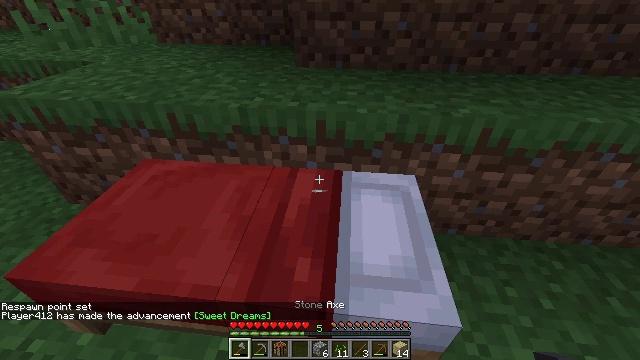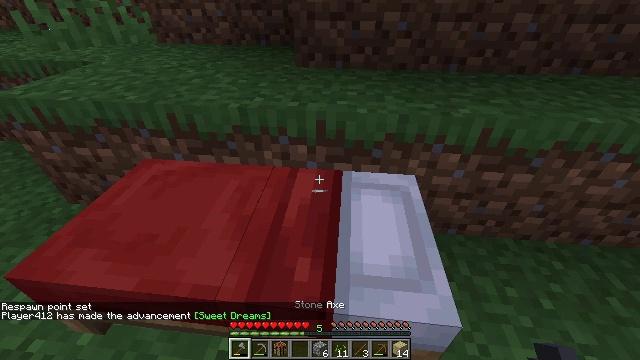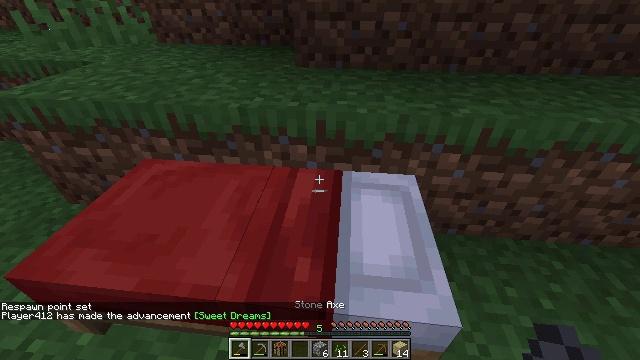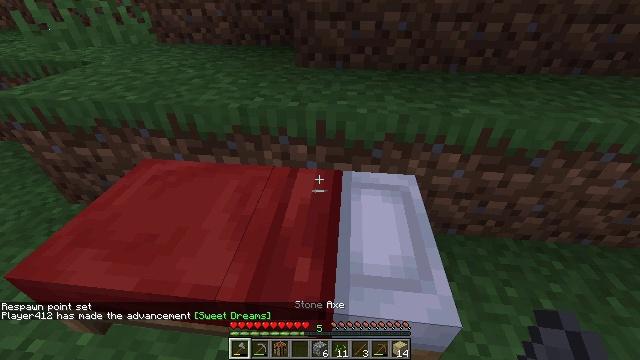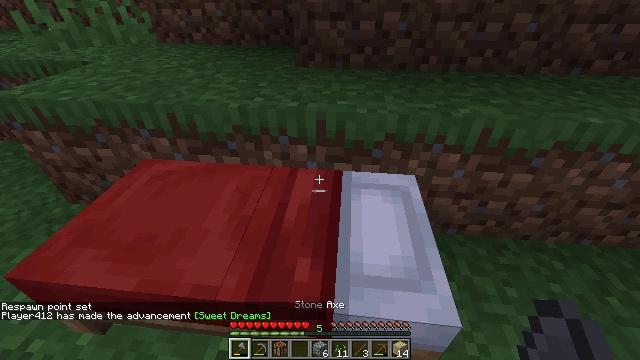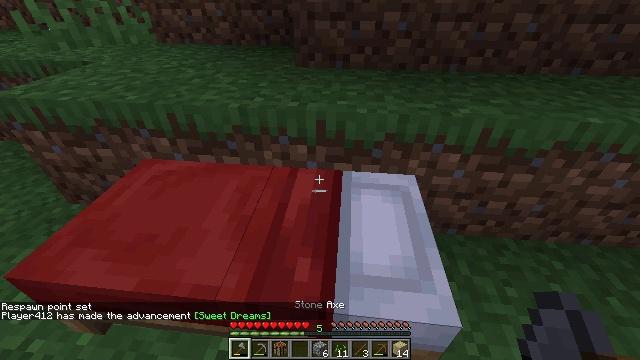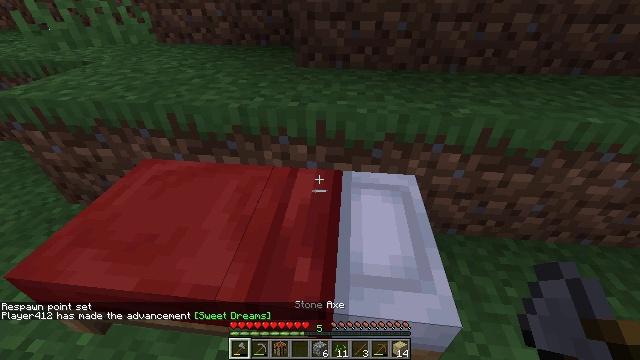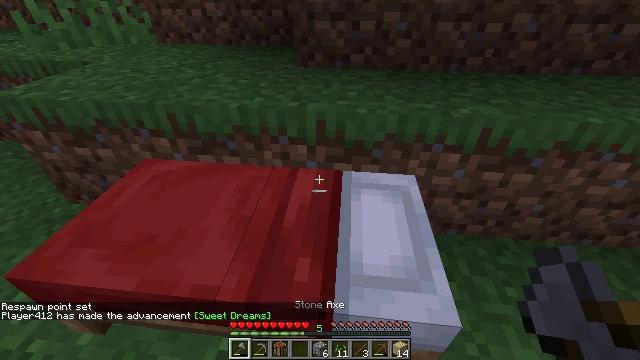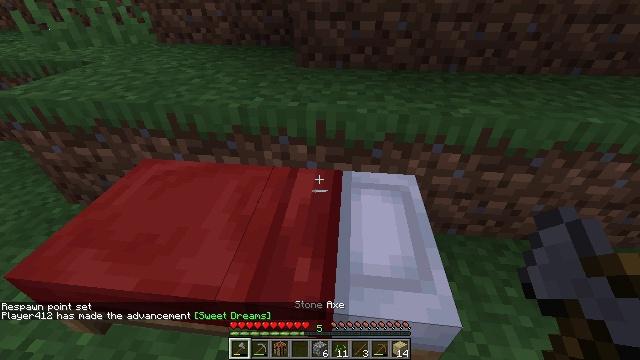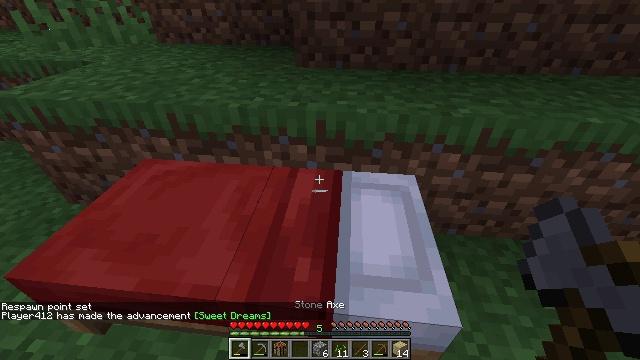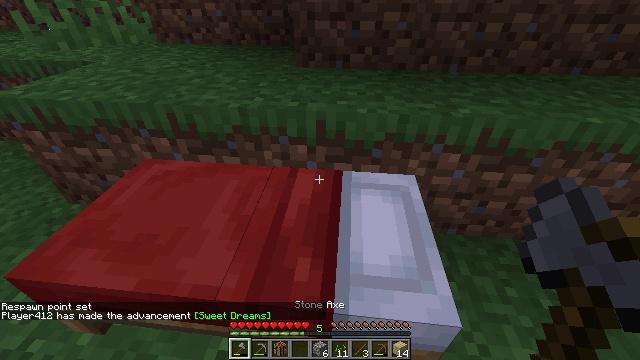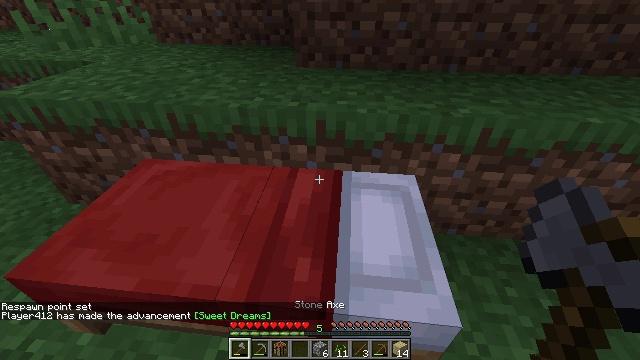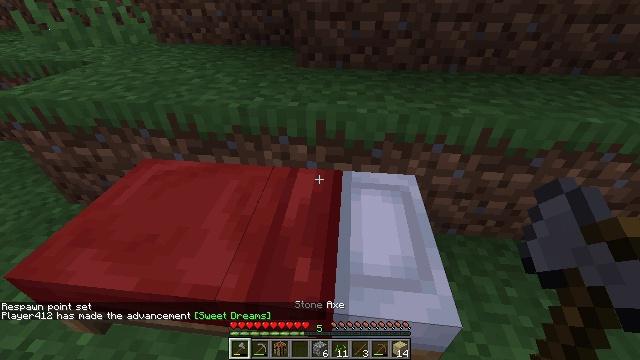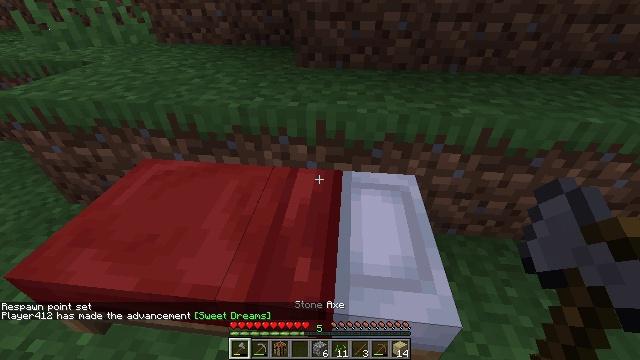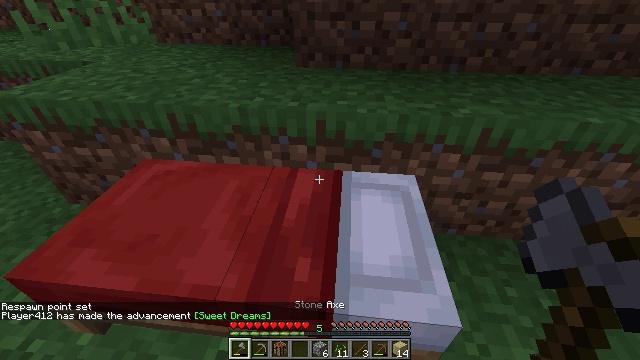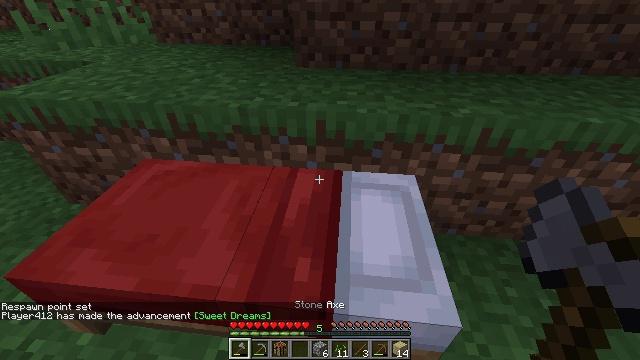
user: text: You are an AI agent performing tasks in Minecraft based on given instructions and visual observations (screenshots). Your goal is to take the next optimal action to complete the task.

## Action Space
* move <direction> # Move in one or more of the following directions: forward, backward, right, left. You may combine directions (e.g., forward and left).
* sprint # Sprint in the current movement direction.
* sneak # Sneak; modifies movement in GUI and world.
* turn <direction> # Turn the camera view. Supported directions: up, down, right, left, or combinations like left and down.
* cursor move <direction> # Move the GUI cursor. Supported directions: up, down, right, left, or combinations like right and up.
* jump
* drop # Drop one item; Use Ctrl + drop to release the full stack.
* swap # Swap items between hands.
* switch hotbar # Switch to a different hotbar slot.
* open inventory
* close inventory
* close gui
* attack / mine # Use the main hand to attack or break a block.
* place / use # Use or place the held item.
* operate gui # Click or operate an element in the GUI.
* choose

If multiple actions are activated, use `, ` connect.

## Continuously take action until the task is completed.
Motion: motion action
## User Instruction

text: Collect the red bed into your inventory.
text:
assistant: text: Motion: no_op
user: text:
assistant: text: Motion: no_op
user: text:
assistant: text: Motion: no_op
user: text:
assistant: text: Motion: no_op
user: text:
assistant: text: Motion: no_op
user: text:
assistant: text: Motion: no_op
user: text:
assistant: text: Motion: no_op
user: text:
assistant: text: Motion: no_op
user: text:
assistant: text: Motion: no_op
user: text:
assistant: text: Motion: no_op
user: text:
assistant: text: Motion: no_op
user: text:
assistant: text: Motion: no_op
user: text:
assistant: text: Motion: no_op
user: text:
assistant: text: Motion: no_op
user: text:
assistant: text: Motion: no_op
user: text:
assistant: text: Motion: turn right
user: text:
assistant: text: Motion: no_op
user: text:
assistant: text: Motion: no_op
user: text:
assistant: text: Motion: no_op
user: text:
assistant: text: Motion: no_op
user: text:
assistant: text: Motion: turn down
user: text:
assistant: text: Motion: turn down
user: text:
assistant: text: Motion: turn left and down
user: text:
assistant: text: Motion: no_op
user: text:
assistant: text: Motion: attack / mine
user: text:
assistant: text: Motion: attack / mine
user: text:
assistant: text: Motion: attack / mine
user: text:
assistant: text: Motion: attack / mine
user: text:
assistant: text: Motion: attack / mine
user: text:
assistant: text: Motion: attack / mine